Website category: book
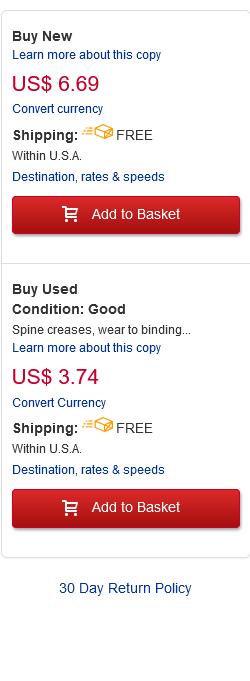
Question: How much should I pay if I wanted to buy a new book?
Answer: US$ 6.69

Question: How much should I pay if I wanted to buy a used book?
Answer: US$ 3.74

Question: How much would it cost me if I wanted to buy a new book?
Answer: US$ 6.69

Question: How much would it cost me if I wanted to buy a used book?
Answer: US$ 3.74

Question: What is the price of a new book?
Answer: US$ 6.69

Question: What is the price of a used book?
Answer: US$ 3.74

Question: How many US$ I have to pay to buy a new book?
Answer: US$ 6.69

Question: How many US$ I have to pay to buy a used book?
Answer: US$ 3.74

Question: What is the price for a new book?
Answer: US$ 6.69

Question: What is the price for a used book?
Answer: US$ 3.74

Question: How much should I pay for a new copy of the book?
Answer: US$ 6.69

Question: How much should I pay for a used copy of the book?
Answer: US$ 3.74

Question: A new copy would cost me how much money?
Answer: US$ 6.69

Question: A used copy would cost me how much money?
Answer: US$ 3.74

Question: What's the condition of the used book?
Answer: Good

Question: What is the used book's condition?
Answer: Good

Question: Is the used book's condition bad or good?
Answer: Good

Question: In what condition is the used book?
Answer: Good

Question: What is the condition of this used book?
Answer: Good

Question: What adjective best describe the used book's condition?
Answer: Good

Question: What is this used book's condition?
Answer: Good

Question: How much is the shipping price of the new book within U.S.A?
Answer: FREE

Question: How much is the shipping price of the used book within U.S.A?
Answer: FREE

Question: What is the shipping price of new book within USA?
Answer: FREE

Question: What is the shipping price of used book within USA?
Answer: FREE

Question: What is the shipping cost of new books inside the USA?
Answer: FREE

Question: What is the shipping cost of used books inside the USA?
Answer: FREE

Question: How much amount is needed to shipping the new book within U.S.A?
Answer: FREE

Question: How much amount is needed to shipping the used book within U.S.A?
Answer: FREE

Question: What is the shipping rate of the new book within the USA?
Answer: FREE

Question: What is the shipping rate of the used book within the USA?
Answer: FREE

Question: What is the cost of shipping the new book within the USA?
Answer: FREE

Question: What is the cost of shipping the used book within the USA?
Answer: FREE

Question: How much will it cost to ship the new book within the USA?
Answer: FREE

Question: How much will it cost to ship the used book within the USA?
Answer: FREE